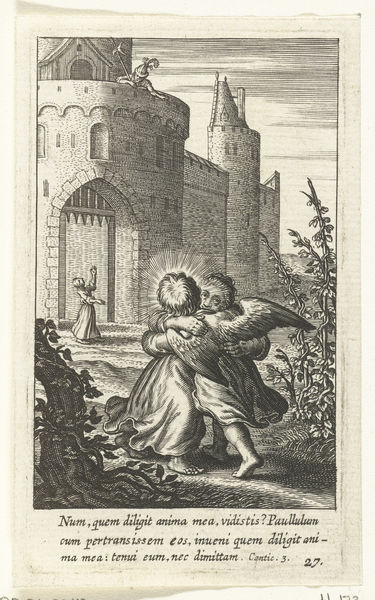
Titel: Kind en engel omhelzen elkaar
Künstler: Boëtius Adamsz. Bolswert
Standort: Amsterdam
Institution: Rijksmuseum
Schlagwörter: balcony, embrace, people, religious, soldier, white, window, women, black, dress, gray, grey, lady, wall, windows, woman, flowers, print, plant, angel, angels, clouds, man, sky, tree, tower, trees, armor, child, feet, helmet, knight, grass, light, entrance, path, plants, drawing, paper, castle, etching, illustration, sketch, writing, wings, letters, children, door, cherub, cherubs, leaves, trunk, walls, brick, gate, foot, pencil, religion, legs, bush, fingers, book, shrubs, guard, portal, tan, doorway, page, lovers, maiden, wing, latin, turret, text, vine, leg, words, weapon, halo, holy, pike, hug, pathway, lance, axe, portico, mout, hugging, welcome, ladt, feer, alngel, religioud, beckon